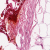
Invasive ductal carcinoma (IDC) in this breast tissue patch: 0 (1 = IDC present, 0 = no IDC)